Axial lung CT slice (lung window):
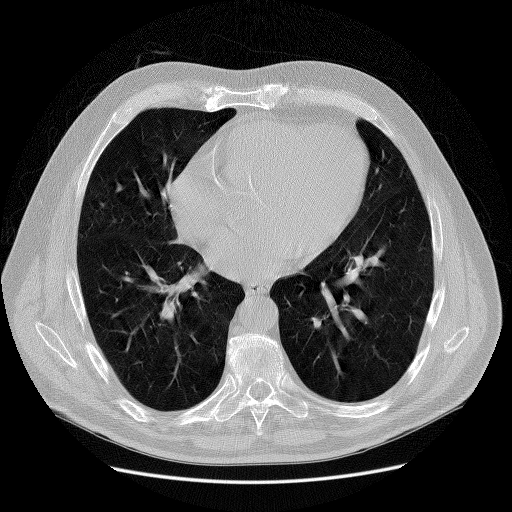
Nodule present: no